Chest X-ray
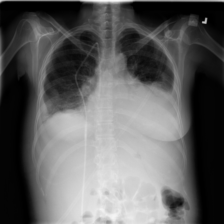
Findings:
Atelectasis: negative
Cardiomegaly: negative
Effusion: negative
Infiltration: positive
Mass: negative
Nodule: negative
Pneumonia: negative
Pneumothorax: negative
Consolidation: negative
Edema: negative
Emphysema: negative
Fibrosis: negative
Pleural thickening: negative
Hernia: negative